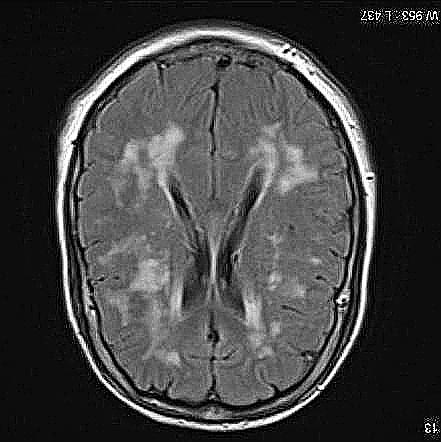
Label: notumor